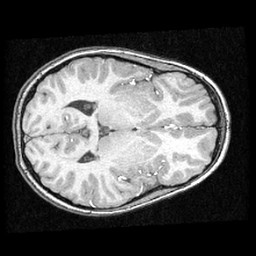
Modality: T1w
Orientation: axial
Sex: female
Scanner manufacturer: ge
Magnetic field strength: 1.5 T
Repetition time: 21 s
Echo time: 0.008 s